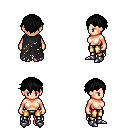
a pixel art fantasy rpg character, female body template, human, light skin, black tattered cape, gold greaves, black short bangs hairstyle, metal boots, four views (front, back, left, right), 2x2 character sprite sheet, small pixel art, hard edges, no anti-aliasing